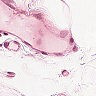
Metastatic tissue present: no